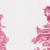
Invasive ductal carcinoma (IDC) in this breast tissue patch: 0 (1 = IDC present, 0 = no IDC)